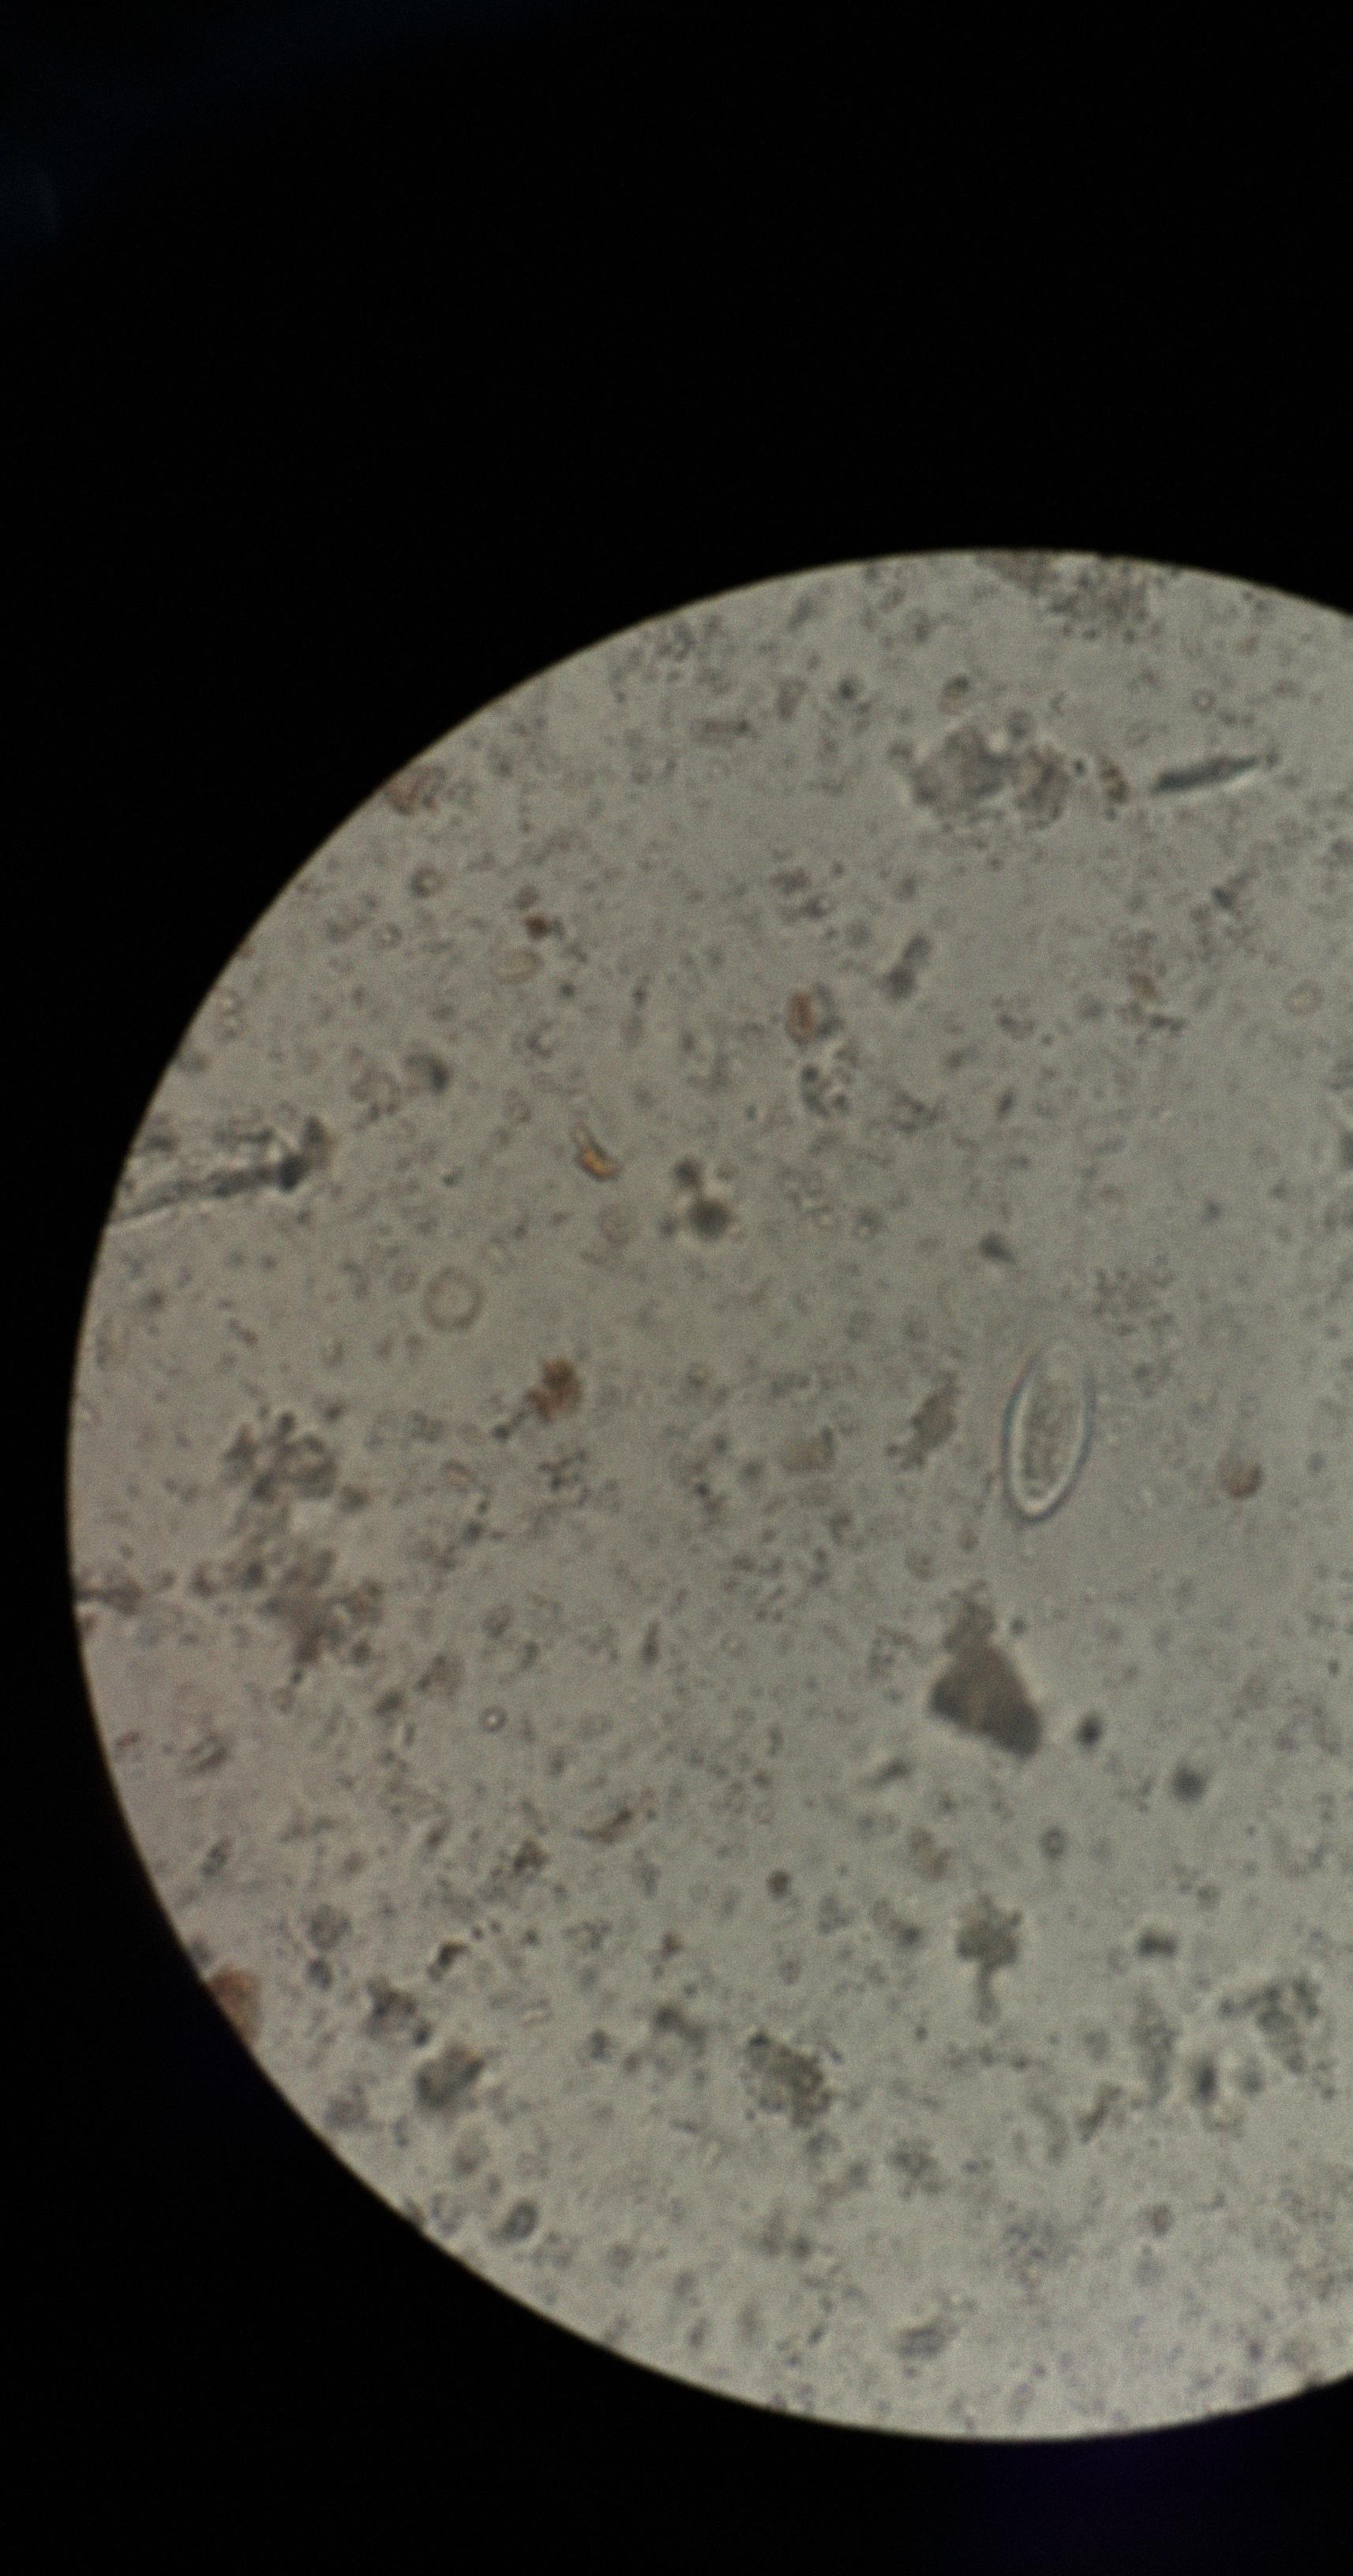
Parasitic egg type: Enterobius vermicularis